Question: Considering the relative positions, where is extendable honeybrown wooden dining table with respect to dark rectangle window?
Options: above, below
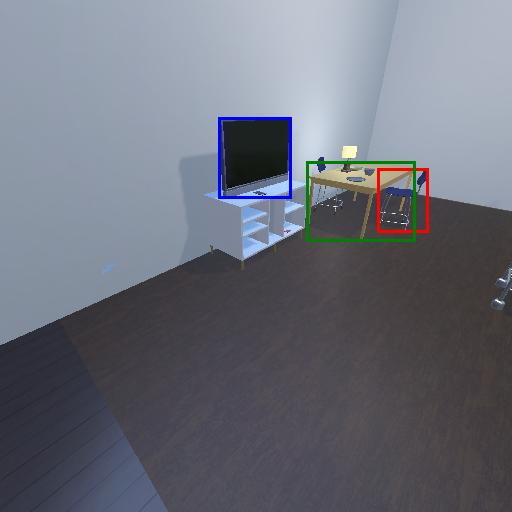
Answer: above